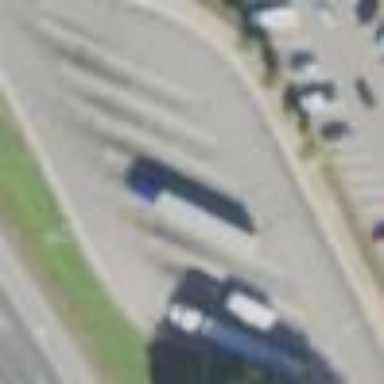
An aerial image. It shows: Paved parking area for tourist buses.